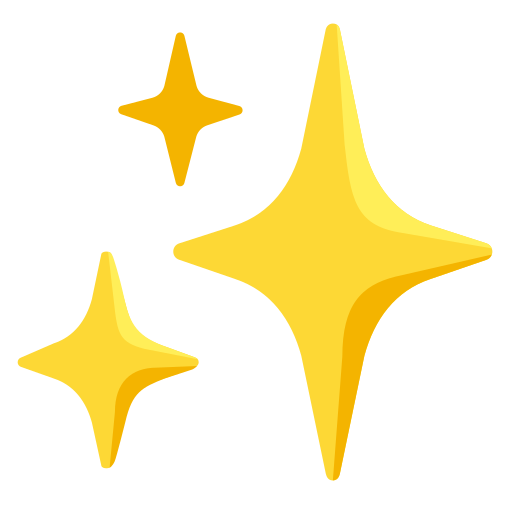
Emoji: ✨